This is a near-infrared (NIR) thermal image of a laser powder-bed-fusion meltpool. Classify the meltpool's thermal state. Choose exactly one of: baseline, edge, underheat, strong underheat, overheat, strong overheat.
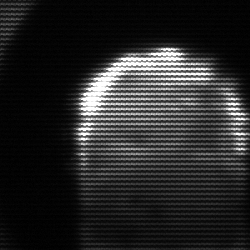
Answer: edge